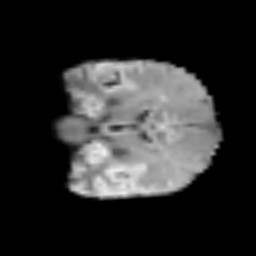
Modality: T2w
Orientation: coronal
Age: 39
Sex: female
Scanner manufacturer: siemens
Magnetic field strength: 3 T
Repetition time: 3.2 s
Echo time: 0.081 s